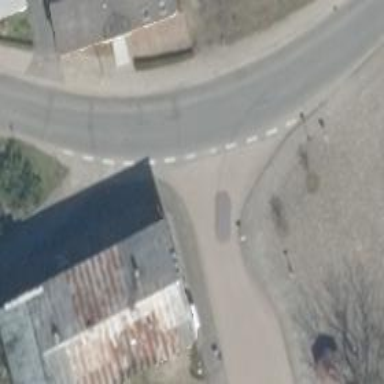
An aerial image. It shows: Secondary road with sidewalk on the left.